Question: I am using the 'pcl' implementation of 'iterative closest point'. I would like to be able to play with the inlier points from any registration method that I use.
The 'registration' class has the ability to output an aligned cloud when the align function is called:
'''
icp_.align(outcloud, guess);
'''
And the 'PCLBase' class has the following function:
'''
indices = icp_.getIndices();
'''
Unfortunately 'getIndices' just returns the indices for the entire cloud. I have tested on a cloud and
I have checked and there are points in the cloud that should have been rejected, see below:

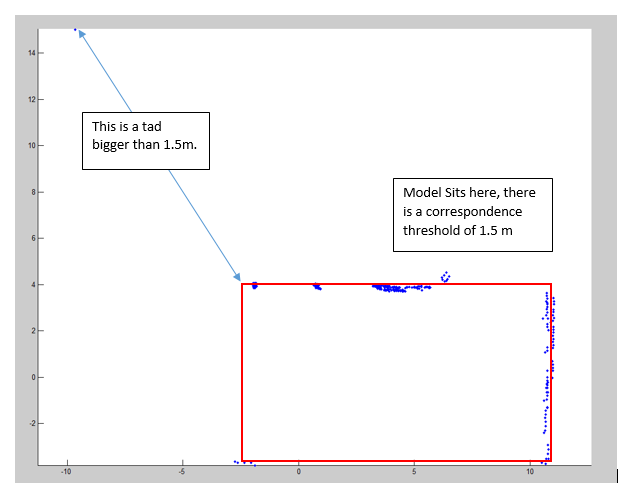
Answer: Building off of D.J.Duff's answer, here's one way to get at corresponding points, though it involves violating the class. This one inherits from the IterativeClosestPointNonLinear class and can act as a substitute. For my use case, I just dropped it in wherever I wanted to use IterativeClosestPointNonLinear and be able to access the 'correspondences_' member. A similar approach could be used for any of the other registration interfaces.
'''
/** rief This is a mock class with the sole purpose of accessing a protected member of a class it inherits from.
*
* Some of the relevant documentation for correspondences: http://docs.pointclouds.org/trunk/correspondence_8h_source.html#l00092
*/
template <typename PointSource, typename PointTarget, typename Scalar = float>
class IterativeClosestPointNonLinear_Exposed : public pcl::IterativeClosestPointNonLinear<PointSource, PointTarget, Scalar> {
public:
pcl::CorrespondencesPtr getCorrespondencesPtr() {
for (uint32_t i = 0; i < this->correspondences_->size(); i++) {
pcl::Correspondence currentCorrespondence = (*this->correspondences_)[i];
std::cout << "Index of the source point: " << currentCorrespondence.index_query << std::endl;
std::cout << "Index of the matching target point: " << currentCorrespondence.index_match << std::endl;
std::cout << "Distance between the corresponding points: " << currentCorrespondence.distance << std::endl;
std::cout << "Weight of the confidence in the correspondence: " << currentCorrespondence.weight << std::endl;
}
return this->correspondences_;
}
};
'''
Here are some lines drawn between corresponding points between two point clouds obtained in this manner. Notably, the 'pcl::Correspondence.distance' value between two points doesn't always seem to be strictly less than the value of the registration method's 'maxCorrespondenceDistance', so you may have to check the distances to make sure you're getting only the correspondences you want.
<URL>